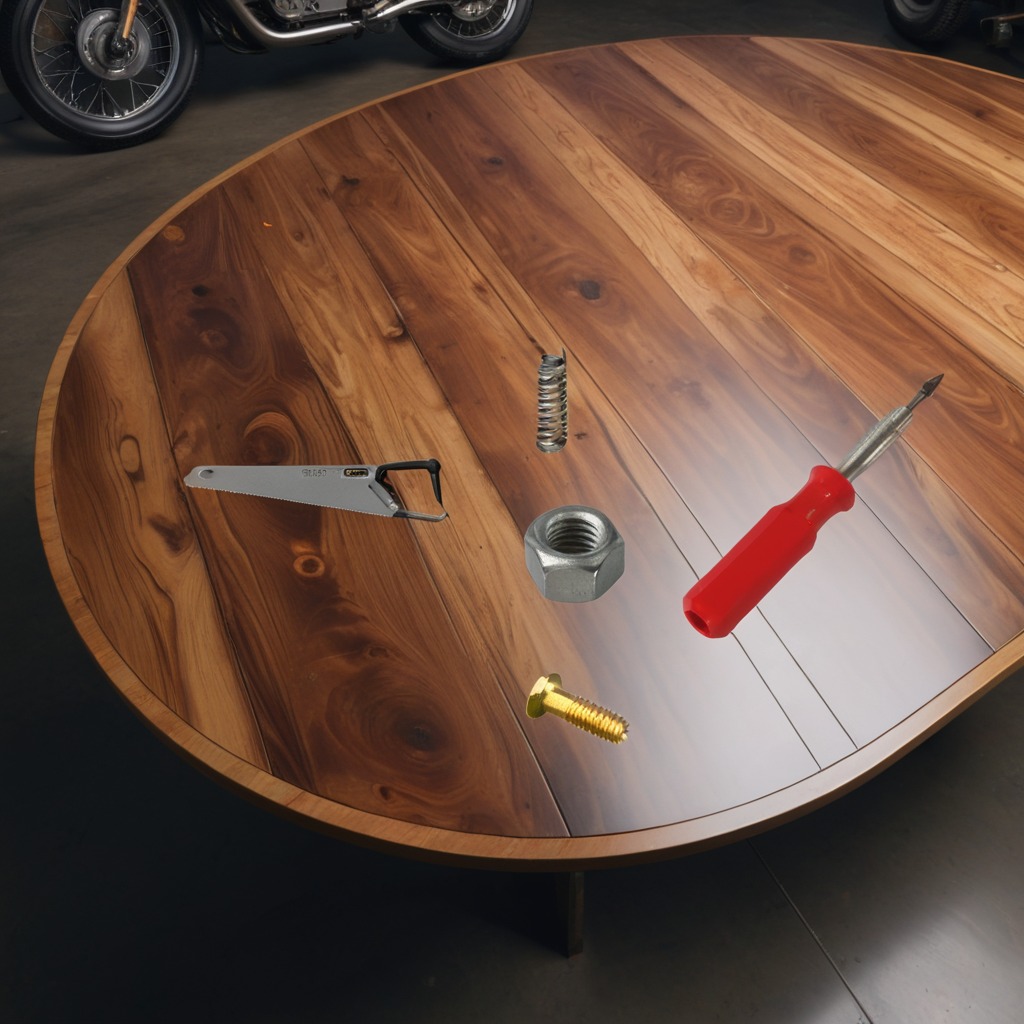
A metal machine screw, a coiled metal spring, a handheld metal saw, a screwdriver, and a metal nut are lying on the oil-spilled wooden table in a vintage motorcycle garage.